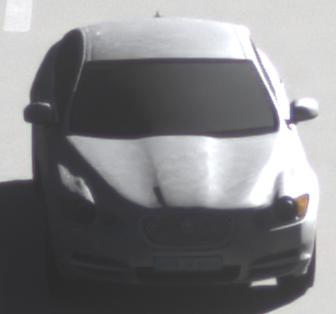
Make: Jaguar
Model: XF 3.0 V6
Detailed model: XF (X250) Limousine
Model produced from: 2010/02
Model produced until: 2010/10
Doors: 4
Color: white
Road condition: dry road
Daytime: morning or afternoon
Contrast: high contrast